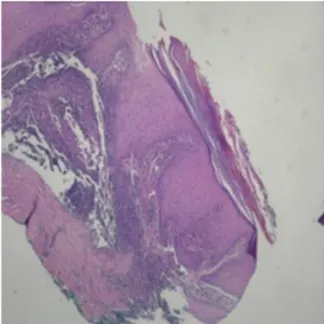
The pathology photograph of the dorsal aspect of the right middle finger joint. (A) Hyperplasia of the squamous epithelium of the epidermis with hyperkeratosis.
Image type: pathology (h&e)